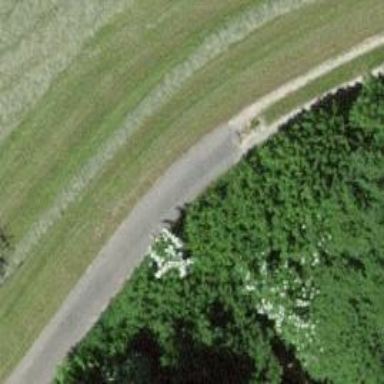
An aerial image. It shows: Track with grade2 tracktype.